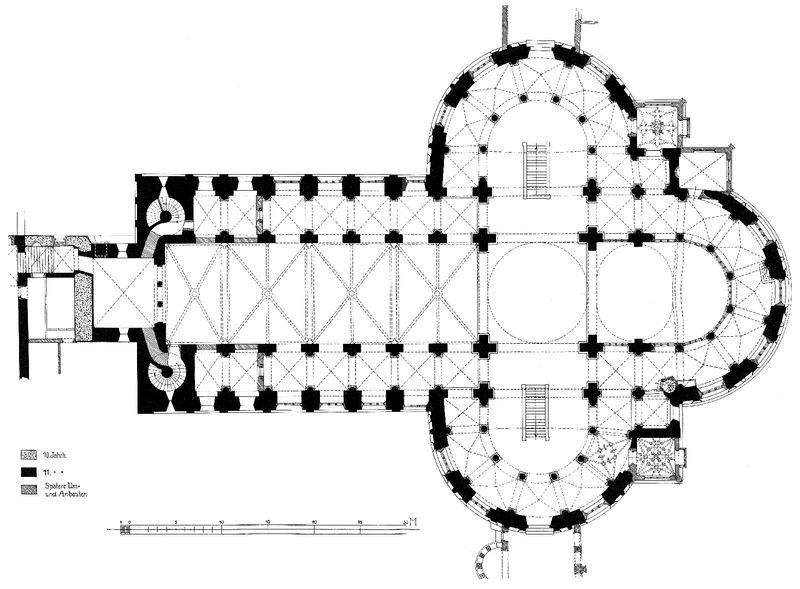
Titel: St. Maria im Kapitol in Köln
Standort: Köln, St. Maria im Kapitol (EU - D - NRW)
Schlagwörter: skizze, säulen, gebäude, architektur, kirche, kreis, papier, eingang, kreuz, entwurf, kreuze, westen, spirale, rundungen, osten, legende, maßstab, bauplan, kapellen, umbau, konchen, ausrichtung, nord, umgangschor, kranzkapellen, obenansicht, beschreibun, wessten